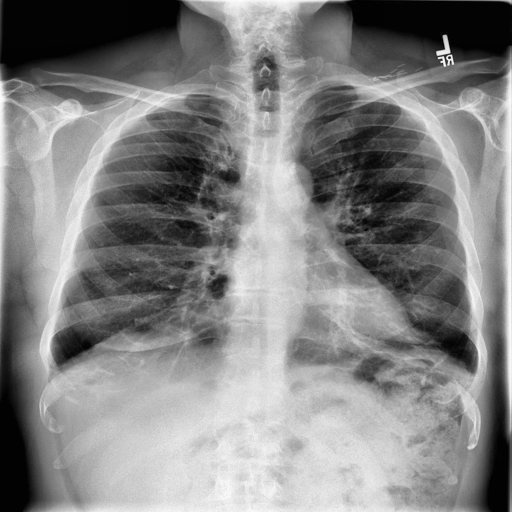
Finding: NORMAL